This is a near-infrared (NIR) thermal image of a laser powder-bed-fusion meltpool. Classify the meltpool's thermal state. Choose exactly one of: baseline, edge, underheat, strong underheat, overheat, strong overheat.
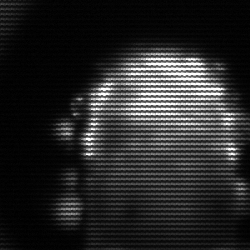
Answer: baseline